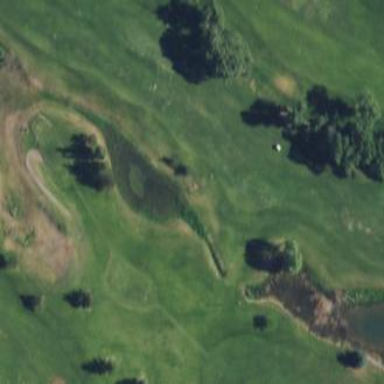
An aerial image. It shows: Water hazard in golf course. The hazard is natural water feature.